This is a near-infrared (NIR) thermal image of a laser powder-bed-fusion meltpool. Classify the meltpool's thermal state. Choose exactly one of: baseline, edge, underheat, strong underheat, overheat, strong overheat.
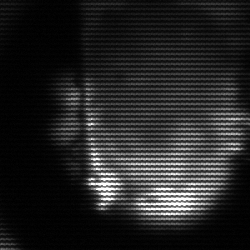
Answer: baseline